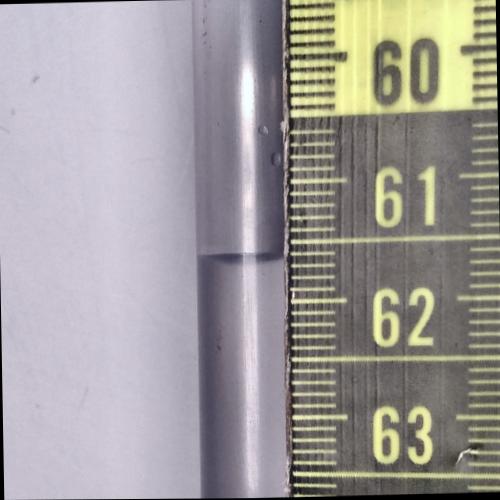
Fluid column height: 61.6 cm